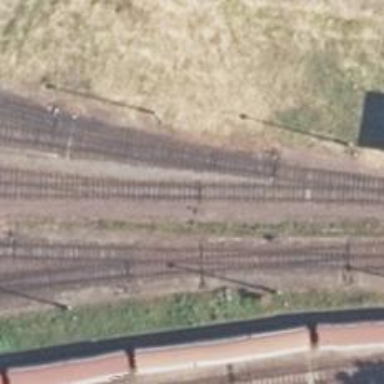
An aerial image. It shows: Railway switch.